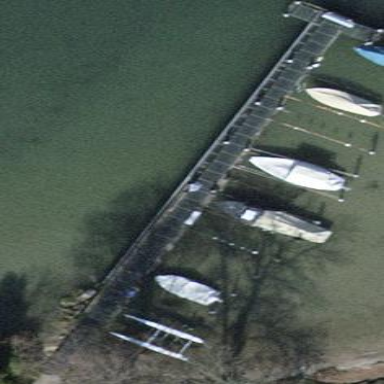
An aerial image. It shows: Man-made pier.